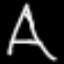
Label: The Eiffel Tower